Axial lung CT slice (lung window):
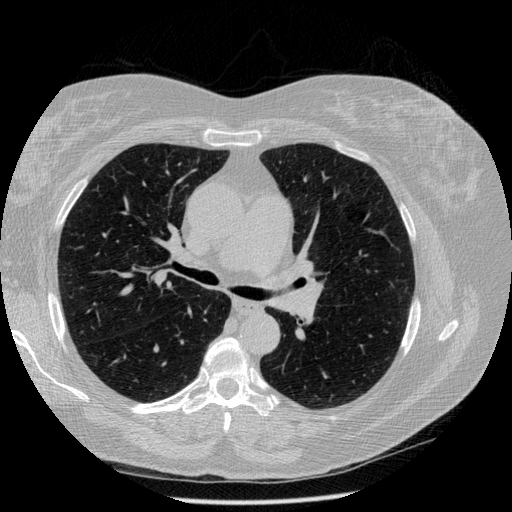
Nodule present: no